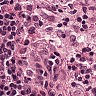
Metastatic tissue present: no